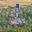
Label: 1